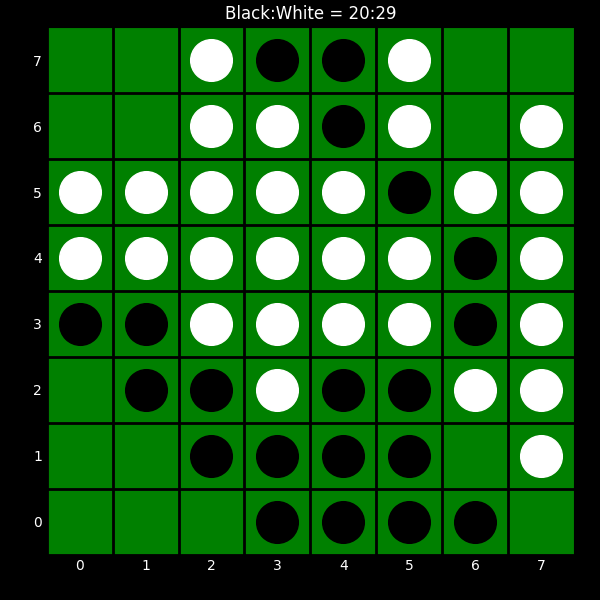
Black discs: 20
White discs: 29